A scalogram of one vibration snapshot from a rotating bearing is shown, computed with a continuous wavelet transform. Classify the bearing condition as one of: normal, inner_race, outer_race, ball.
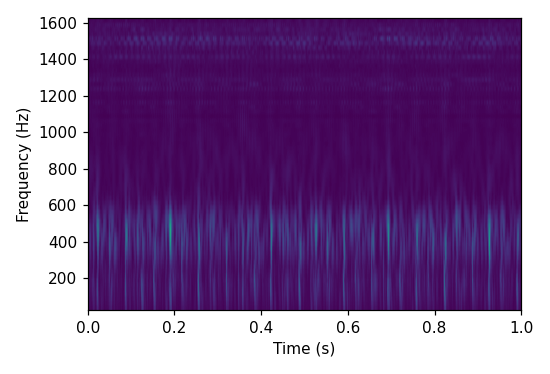
Answer: outer_race